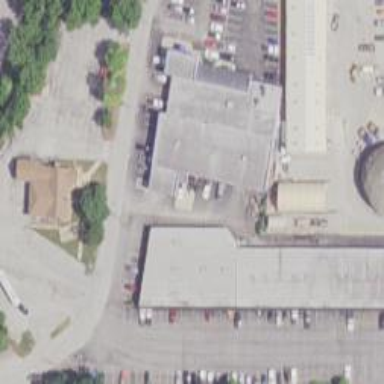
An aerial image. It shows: Car repair shop located in building.